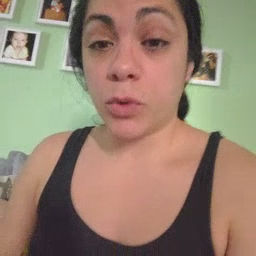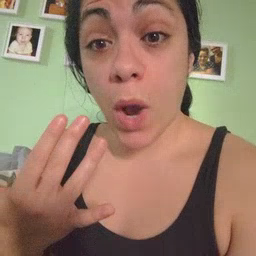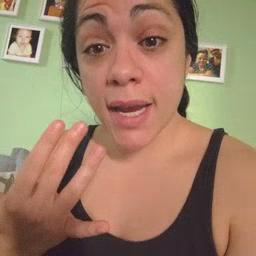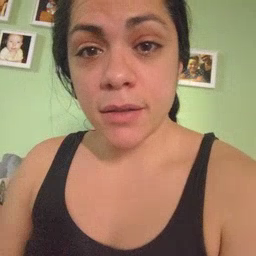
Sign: wait